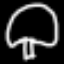
Label: mushroom